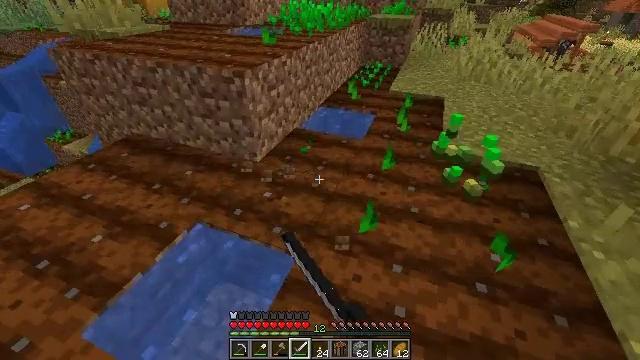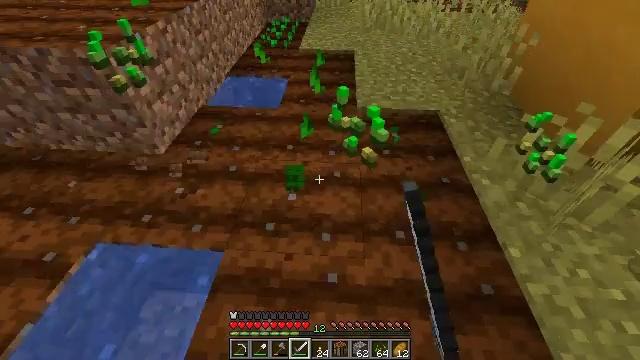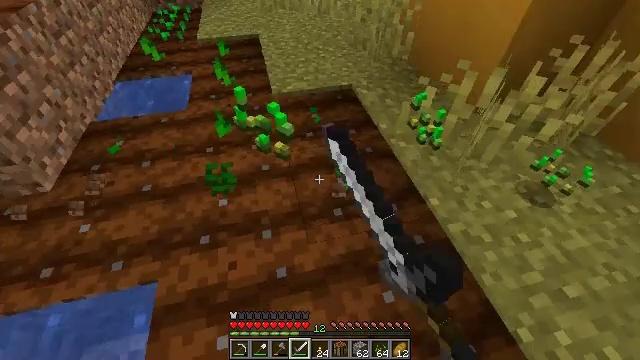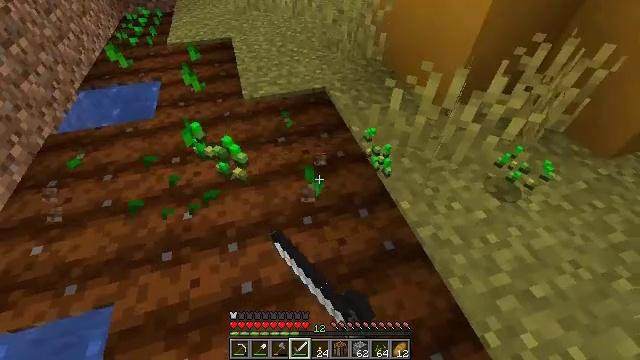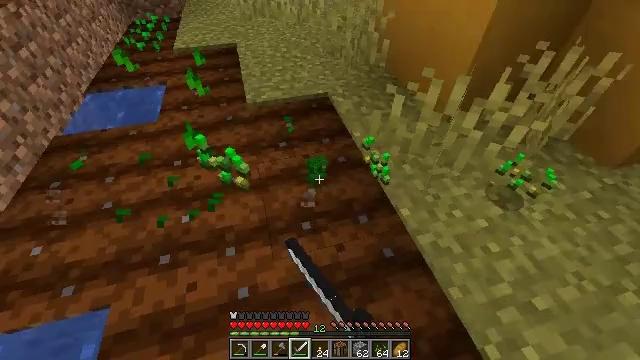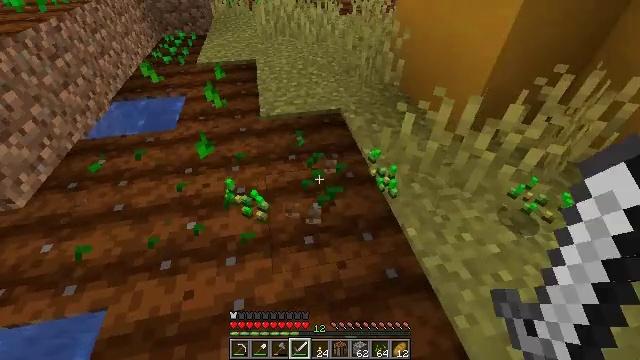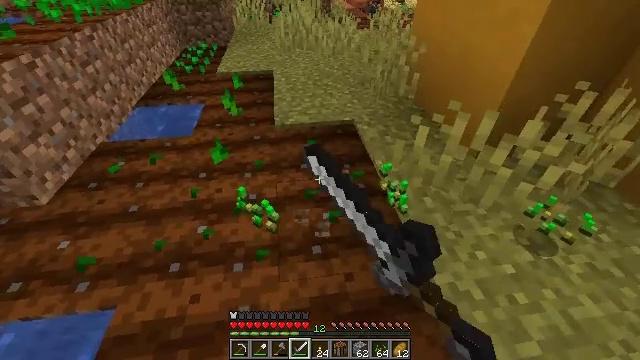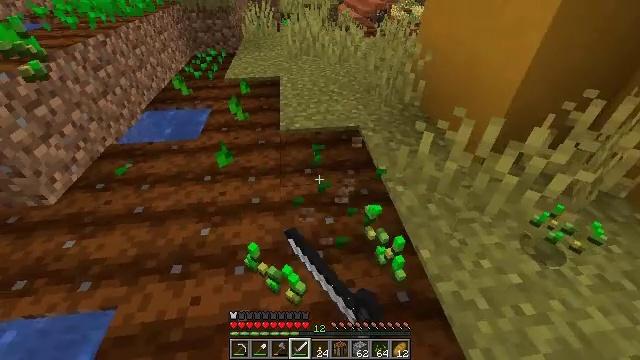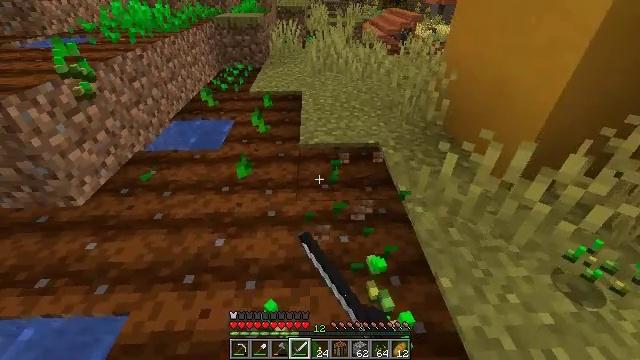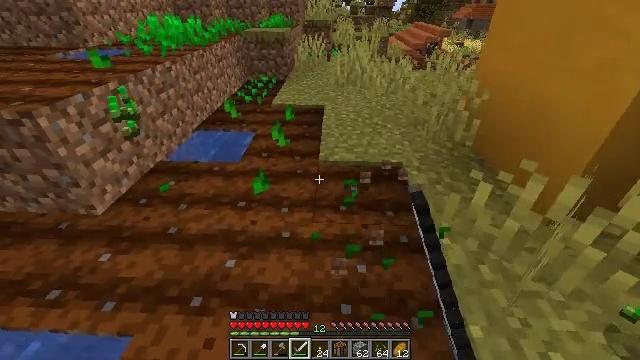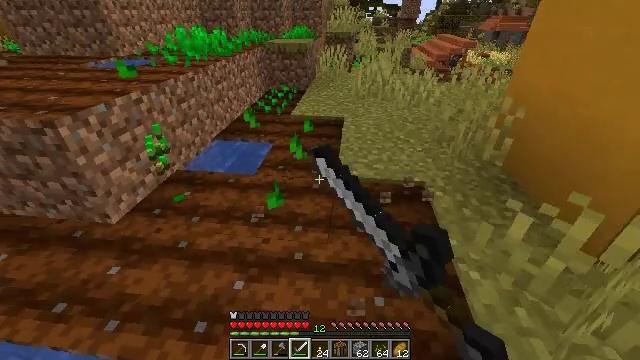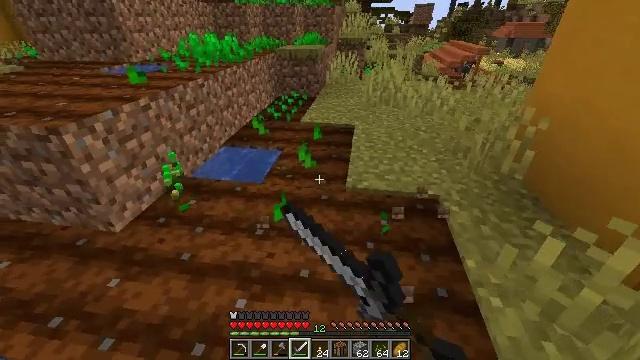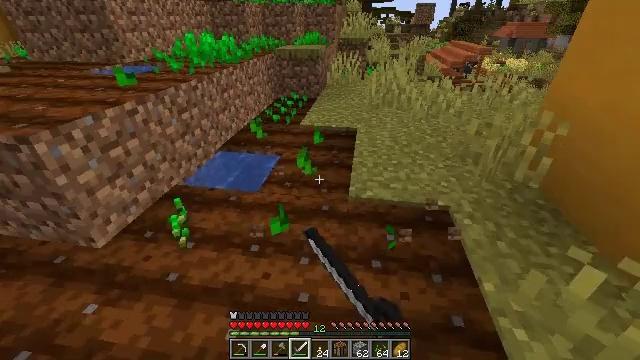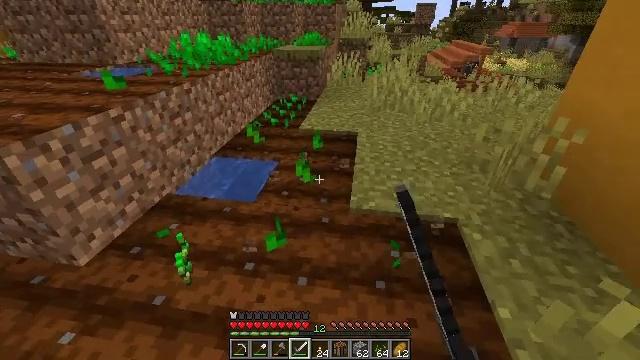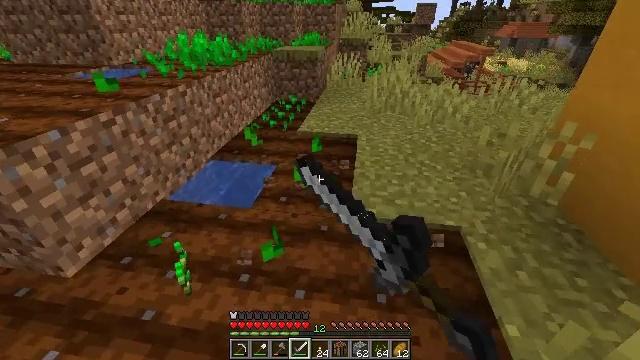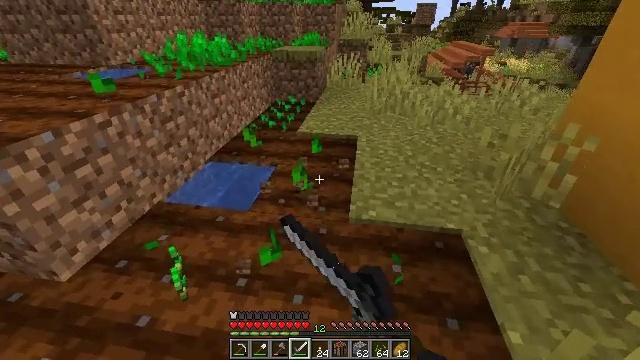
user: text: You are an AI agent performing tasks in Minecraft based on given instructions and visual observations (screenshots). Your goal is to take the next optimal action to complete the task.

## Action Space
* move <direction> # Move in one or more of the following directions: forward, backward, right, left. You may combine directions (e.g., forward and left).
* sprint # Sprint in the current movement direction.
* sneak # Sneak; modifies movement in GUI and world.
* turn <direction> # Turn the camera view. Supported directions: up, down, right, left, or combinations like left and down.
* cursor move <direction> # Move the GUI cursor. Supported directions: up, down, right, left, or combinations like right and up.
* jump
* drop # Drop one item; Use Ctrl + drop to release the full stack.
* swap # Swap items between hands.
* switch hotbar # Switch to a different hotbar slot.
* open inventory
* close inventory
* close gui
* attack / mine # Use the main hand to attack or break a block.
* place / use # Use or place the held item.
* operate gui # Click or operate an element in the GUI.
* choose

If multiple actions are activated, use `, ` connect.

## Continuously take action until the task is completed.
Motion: motion action
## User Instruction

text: Harvest the melon stem from your garden.
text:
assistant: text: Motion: move right, turn right and down, attack / mine
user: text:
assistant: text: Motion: move right, turn right and down, attack / mine
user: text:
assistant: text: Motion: turn right, attack / mine
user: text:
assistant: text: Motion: turn left and up, attack / mine
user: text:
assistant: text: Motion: turn left and up, attack / mine
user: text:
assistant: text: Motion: turn left and up, attack / mine
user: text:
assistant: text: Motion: turn left and up, attack / mine
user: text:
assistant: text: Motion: move forward, turn left and up, attack / mine
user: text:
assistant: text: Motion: move forward, turn left and up, attack / mine
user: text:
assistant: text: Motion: move forward, turn left and up, attack / mine
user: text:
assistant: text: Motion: move forward, turn left and up, attack / mine
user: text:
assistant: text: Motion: move forward, attack / mine
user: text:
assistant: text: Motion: attack / mine
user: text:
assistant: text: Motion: attack / mine
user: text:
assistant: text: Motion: attack / mine
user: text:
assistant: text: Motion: move right, attack / mine
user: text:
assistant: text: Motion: move right, attack / mine
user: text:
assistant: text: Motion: move right, attack / mine
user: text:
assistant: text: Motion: move right, turn left and up, attack / mine
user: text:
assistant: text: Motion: move right, turn left and up, attack / mine
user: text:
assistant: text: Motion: move right, turn left and up, attack / mine
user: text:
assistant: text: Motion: turn left, attack / mine
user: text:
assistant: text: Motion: attack / mine
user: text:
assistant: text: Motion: attack / mine
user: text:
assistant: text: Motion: move left, attack / mine
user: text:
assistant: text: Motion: move left, attack / mine
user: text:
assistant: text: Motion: move left, turn down, attack / mine
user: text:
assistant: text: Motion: move forward and move left, turn down, attack / mine
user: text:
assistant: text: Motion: move forward and move left, turn right and down, attack / mine
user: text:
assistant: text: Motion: move forward and move left, turn right and down, attack / mine